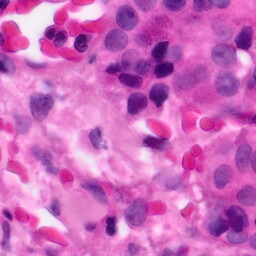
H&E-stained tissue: Pancreatic